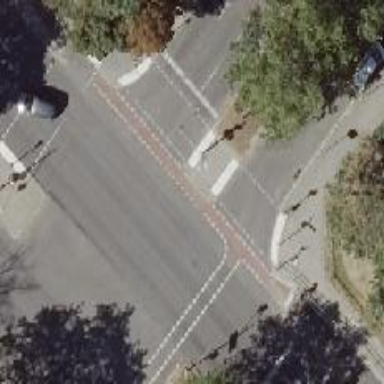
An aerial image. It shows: Road crossing with traffic signals.